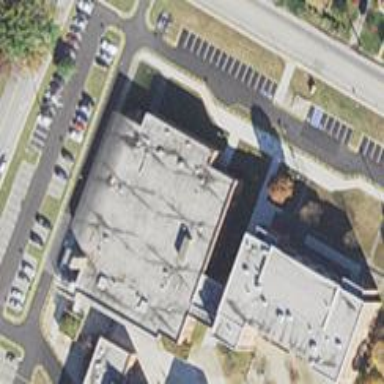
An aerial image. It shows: School building.